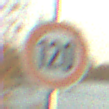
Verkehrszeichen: Geschwindigkeit120
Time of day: SunriseSunset
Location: Outdoor (RoadRail)
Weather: PartlyCloudy
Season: NotSpecified
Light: Natural